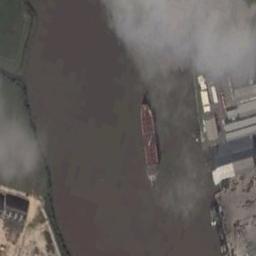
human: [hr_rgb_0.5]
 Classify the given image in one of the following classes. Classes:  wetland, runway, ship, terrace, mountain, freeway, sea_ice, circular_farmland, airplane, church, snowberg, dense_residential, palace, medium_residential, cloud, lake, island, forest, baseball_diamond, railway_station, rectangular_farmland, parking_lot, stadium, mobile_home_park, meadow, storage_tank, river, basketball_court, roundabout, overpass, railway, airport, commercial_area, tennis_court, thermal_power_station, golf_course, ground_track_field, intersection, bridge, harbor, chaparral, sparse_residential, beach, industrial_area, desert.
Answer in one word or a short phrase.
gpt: ship